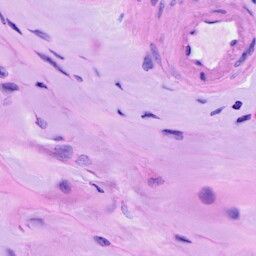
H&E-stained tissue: Ovarian